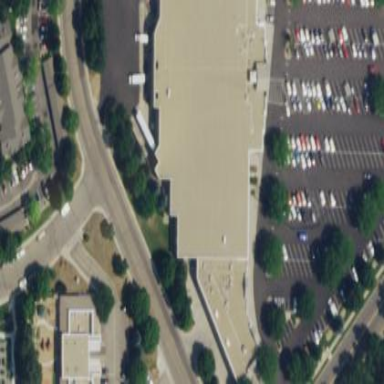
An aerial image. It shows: Building that houses supermarket.